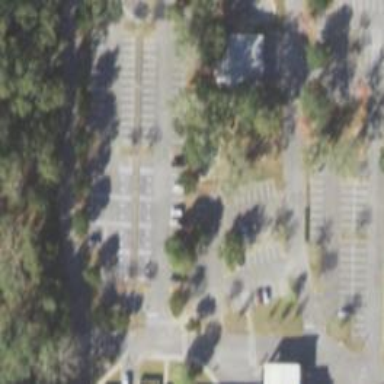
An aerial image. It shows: Parking space.